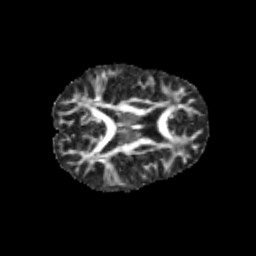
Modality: FA
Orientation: axial
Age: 13
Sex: male
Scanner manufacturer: siemens
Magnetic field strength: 3 T
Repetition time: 3.8 s
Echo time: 0.07 s